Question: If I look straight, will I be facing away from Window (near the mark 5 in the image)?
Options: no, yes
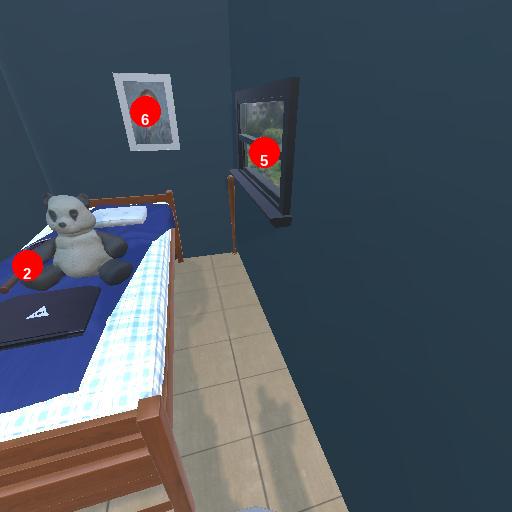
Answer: no